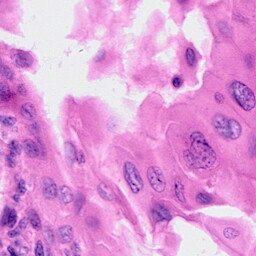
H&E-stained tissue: Cervix